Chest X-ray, PA view. Patient: 47 years old, sex F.
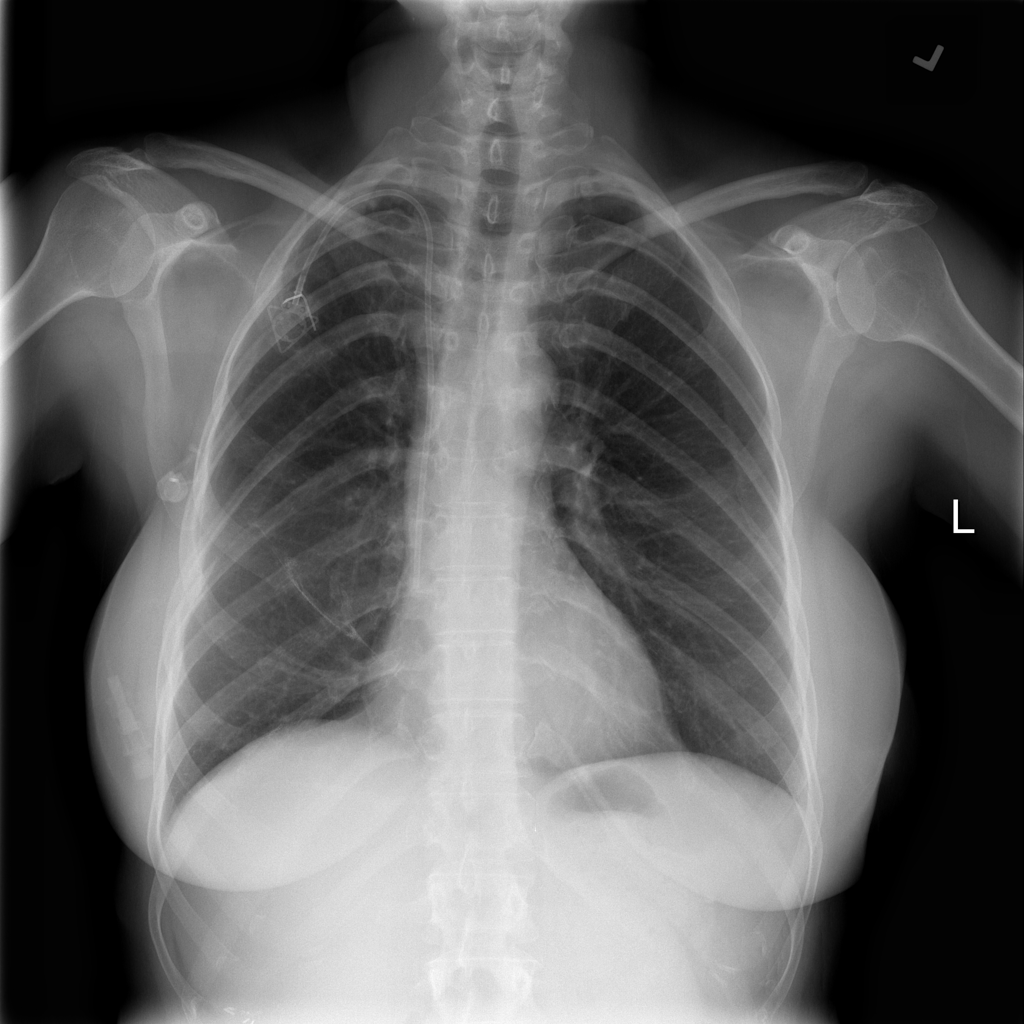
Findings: No Finding